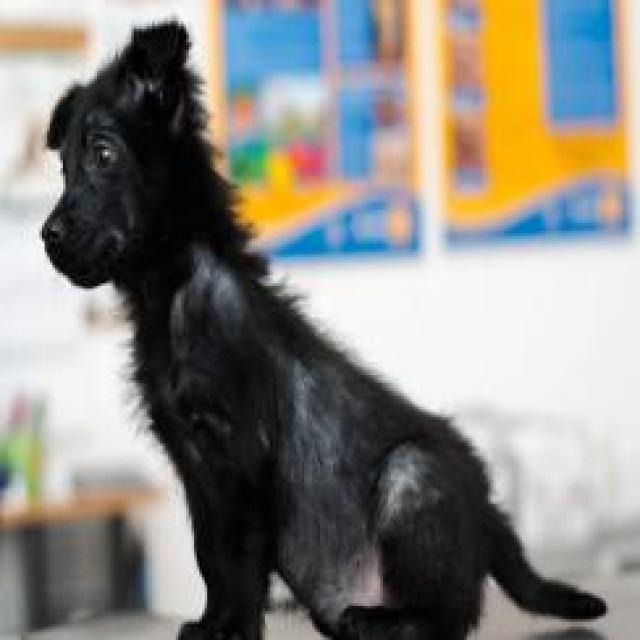
Canine fungal skin infection — characterized by alopecia, scaling, crusting, and circular lesions. Common agents include Malassezia and Candida species.